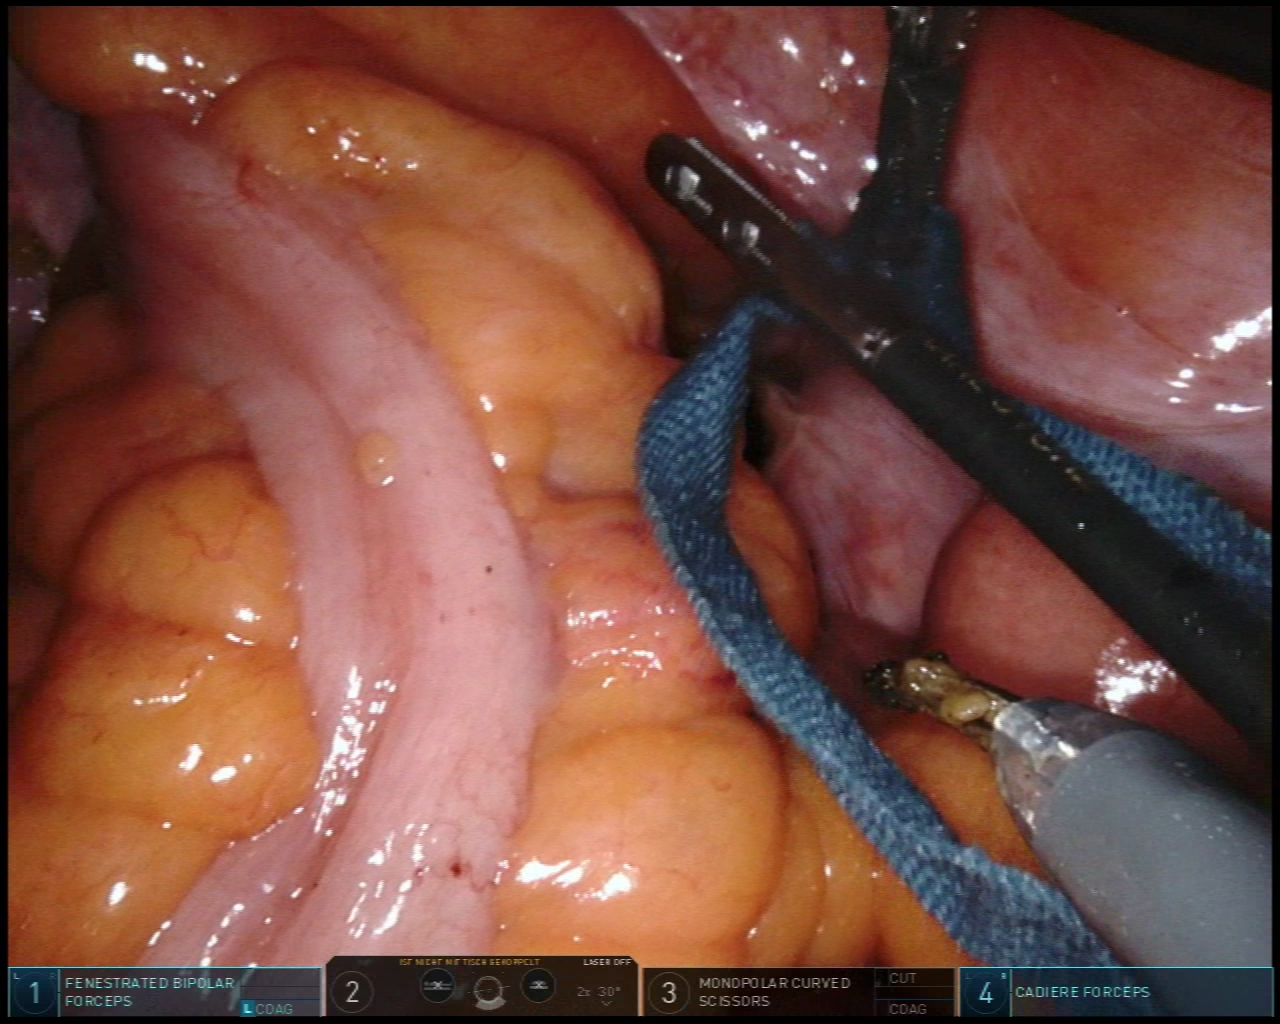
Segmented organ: colon
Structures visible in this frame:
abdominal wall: yes
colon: yes
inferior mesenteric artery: no
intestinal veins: no
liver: no
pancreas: no
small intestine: yes
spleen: no
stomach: no
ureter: no
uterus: no
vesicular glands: no